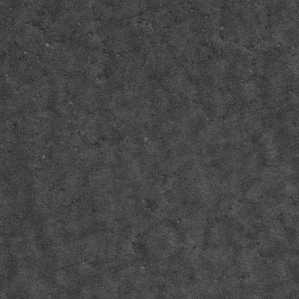
Label: frost